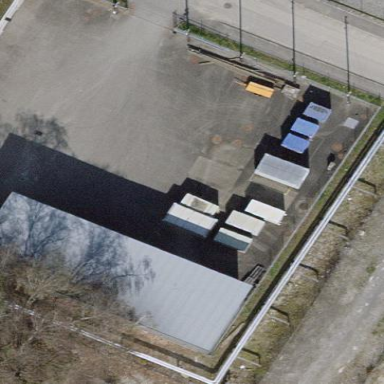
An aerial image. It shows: Shed building.